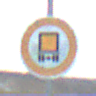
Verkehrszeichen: VerbotKennzeichnungspflichtigeKraftfahrzeugeGefaehrlicheGueter
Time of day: SunriseSunset
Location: Outdoor (RoadRail)
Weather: PartlyCloudy
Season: NotSpecified
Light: Natural